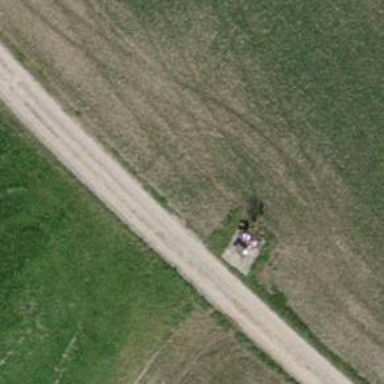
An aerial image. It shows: Brown bench.